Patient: sex F, age 57
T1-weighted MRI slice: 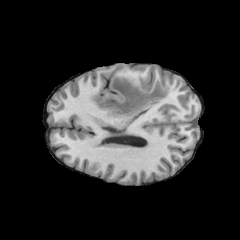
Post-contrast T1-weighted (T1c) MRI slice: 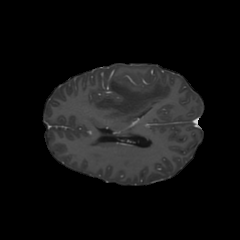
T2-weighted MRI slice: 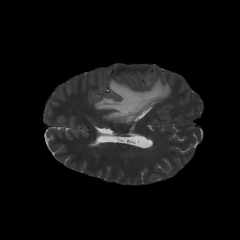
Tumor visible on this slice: yes
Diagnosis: Glioblastoma, IDH-wildtype
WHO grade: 4